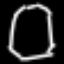
Label: octagon